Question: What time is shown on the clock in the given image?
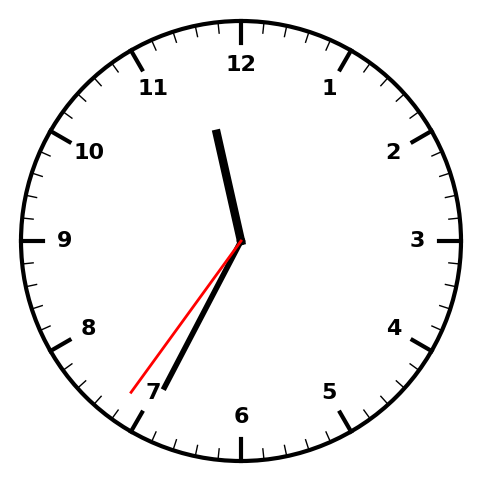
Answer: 11:34:36